Question: Hello guys I'm new to android, Why is my spinner bigger at than in design? How can I fix this
thanks in advance....
Here is the screen capture
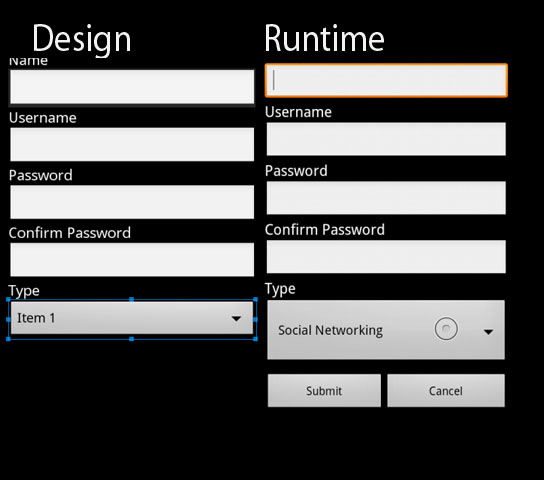
Answer: '''
ArrayAdapter NoCoreAdapter = new ArrayAdapter(this,android.R.layout.simple_spinner_item, month);
NoCoreAdapter.setDropDownViewResource(android.R.layout.simple_spinner_dropdown_item);
mon_spinner.setAdapter(NoCoreAdapter);
'''
Please try this coding. It works better for me and it will help you.